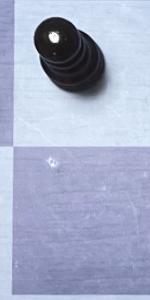
Label: Empty